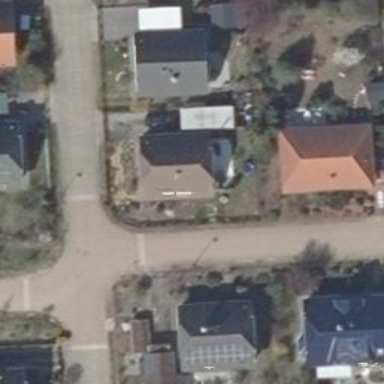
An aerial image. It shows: Crossing road with traffic calming table.